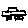
Label: car